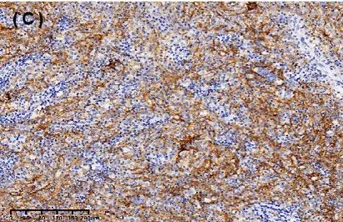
Immunohistochemical staining (IHC) of spleen follicular dendritic cell sarcoma (FDCS). (C) Tumor cells were positive for CD35.
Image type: pathology (immunostaining)